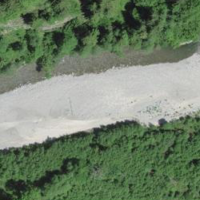
EUNIS habitat code: 15
Species observed at this site:
Mercurialis perennis